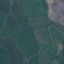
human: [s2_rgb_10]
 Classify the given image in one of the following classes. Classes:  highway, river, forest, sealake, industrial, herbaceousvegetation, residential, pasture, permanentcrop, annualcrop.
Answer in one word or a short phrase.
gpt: Pasture